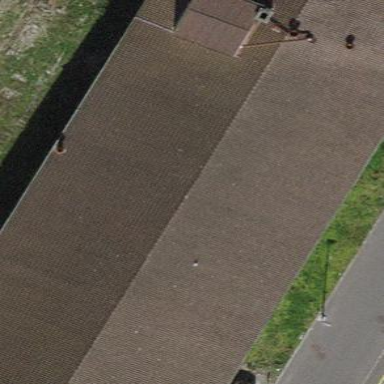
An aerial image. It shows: Warehouse building.